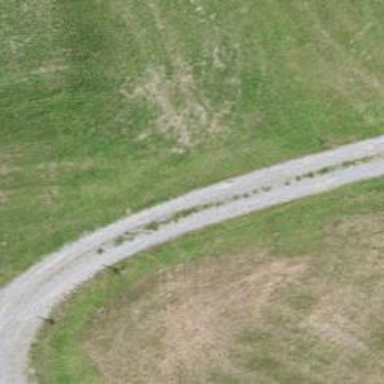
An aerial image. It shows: Fine gravel service road.